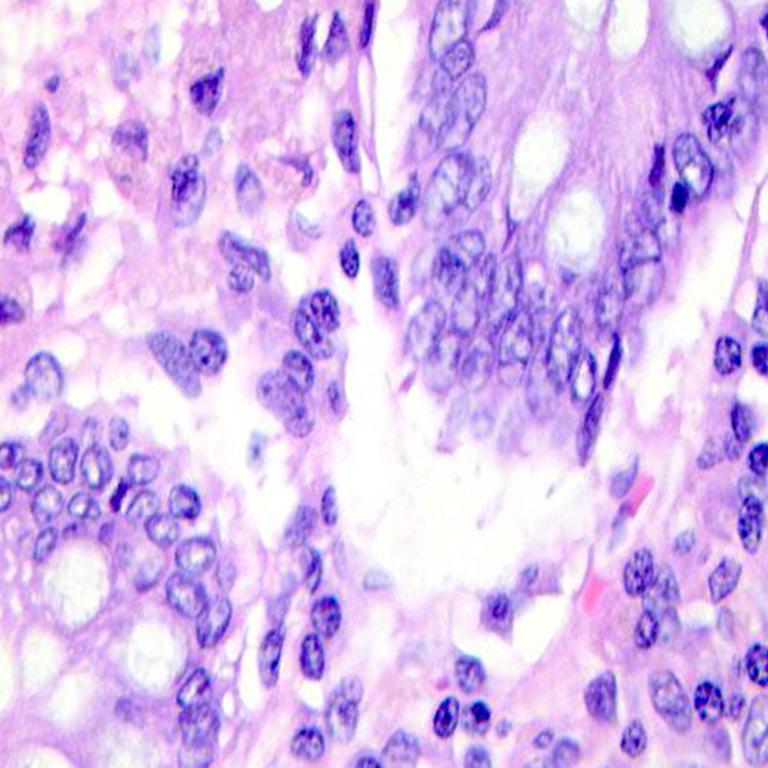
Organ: colon
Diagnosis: benign